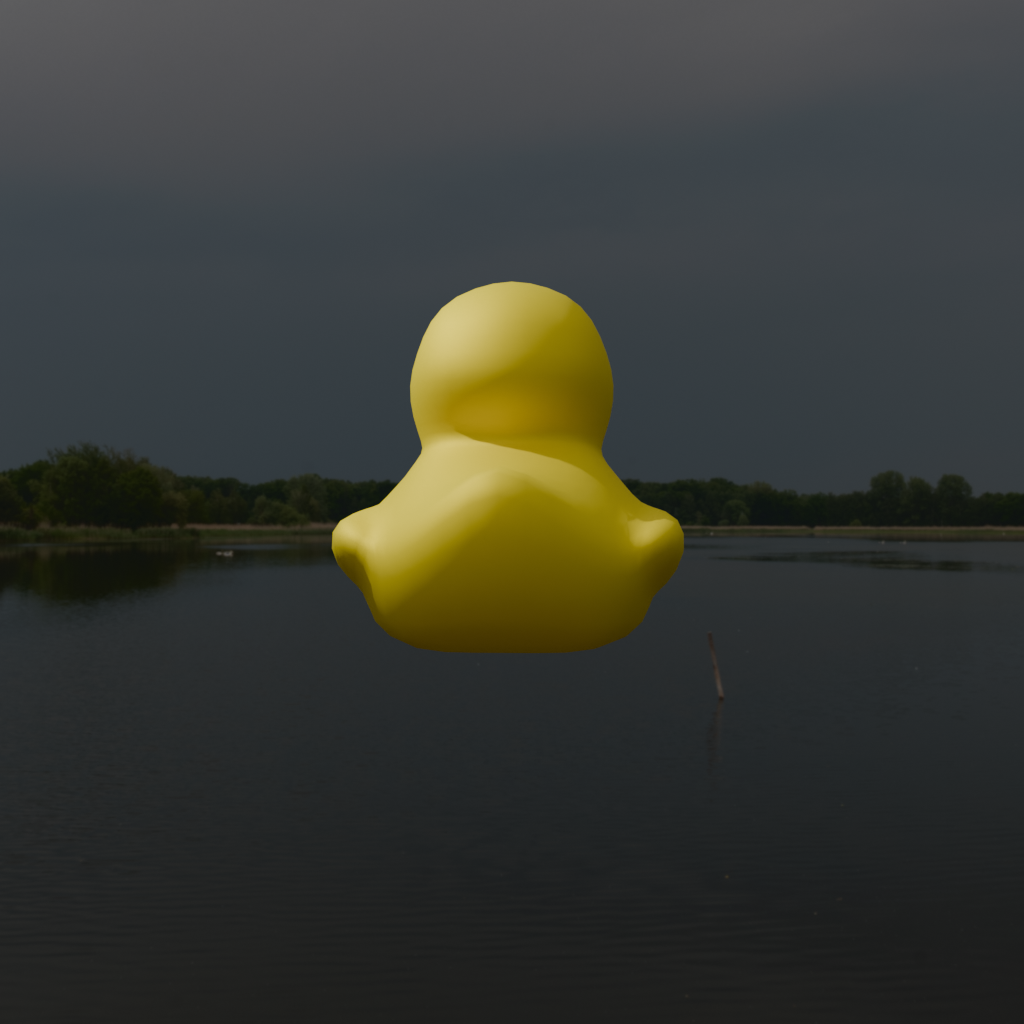
an image of a yellow rubber duck seen from <back> in a lakeside with a cloudy sky surrounded by greenery and dirt paths.